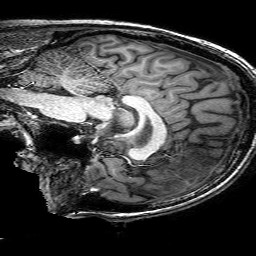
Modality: T1w
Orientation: sagittal
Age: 41
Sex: male